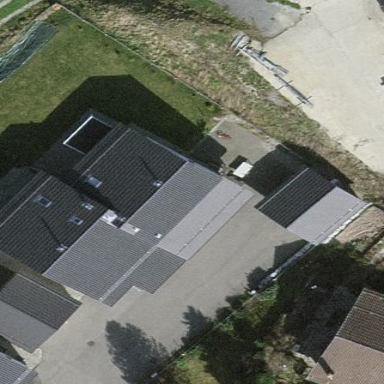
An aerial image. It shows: Semi-detached house.